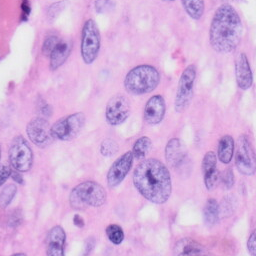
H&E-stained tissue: Skin